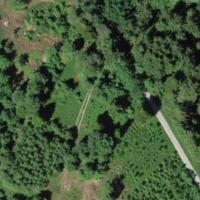
EUNIS habitat code: 43
Species observed at this site:
Galeopsis tetrahit